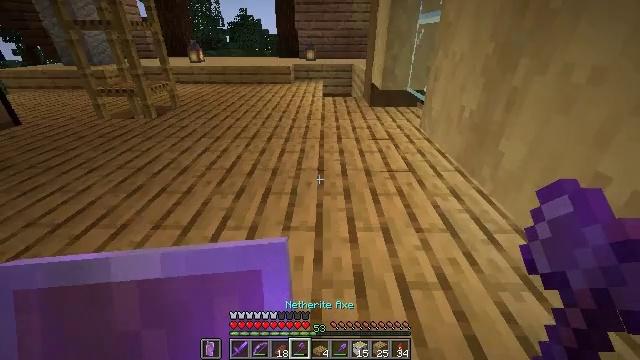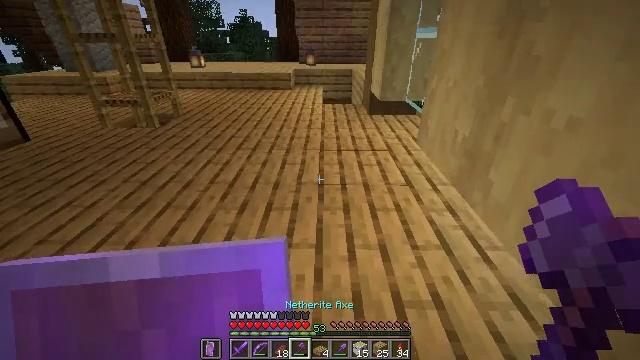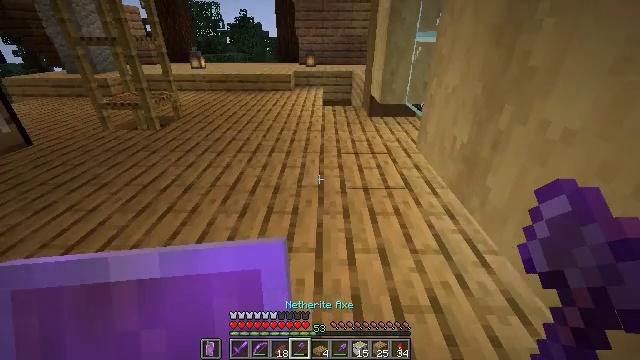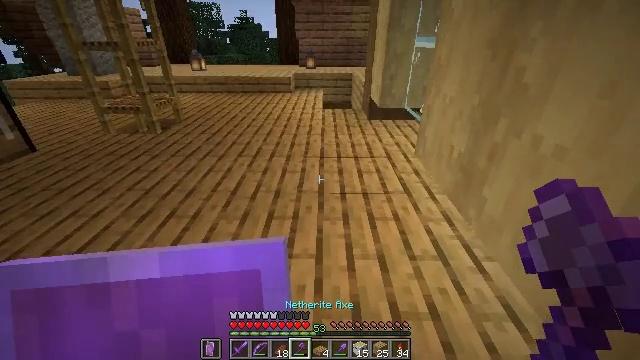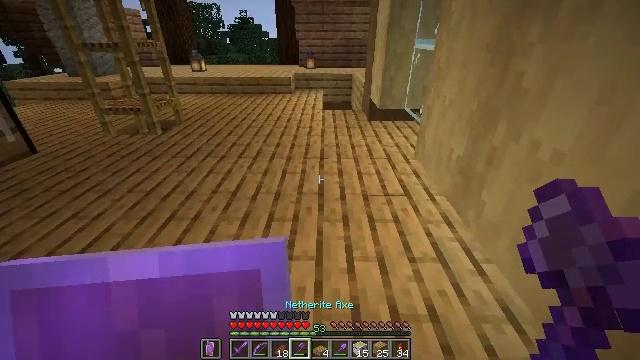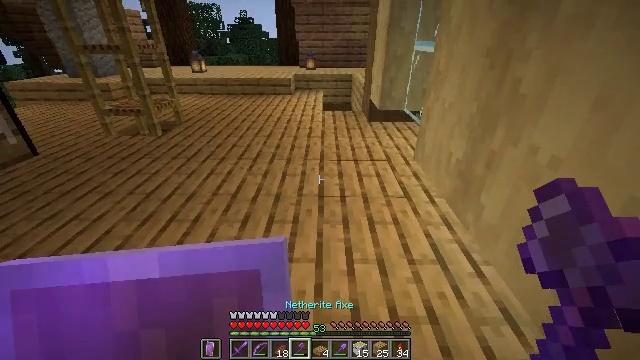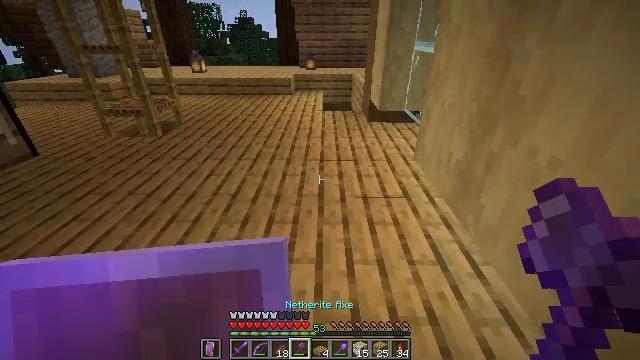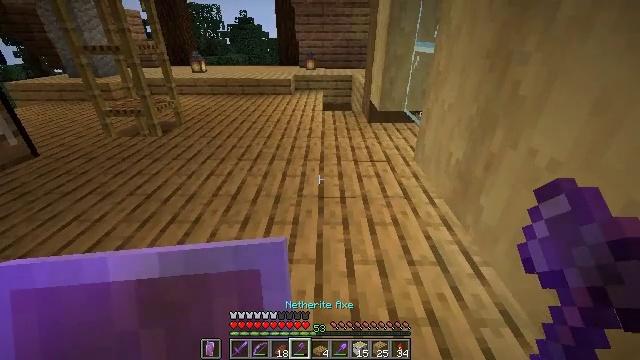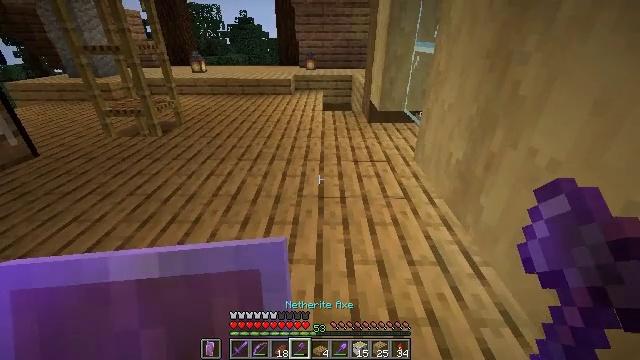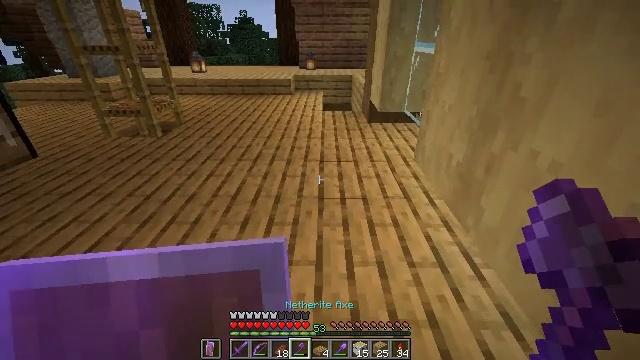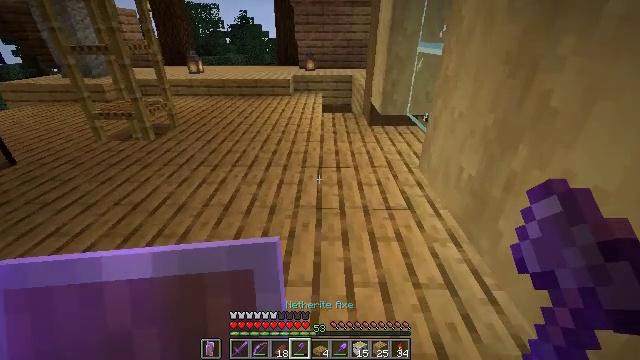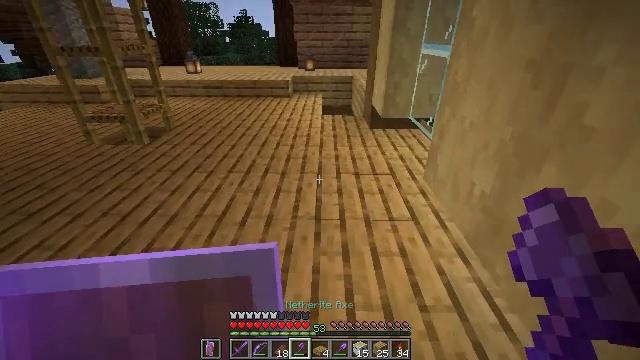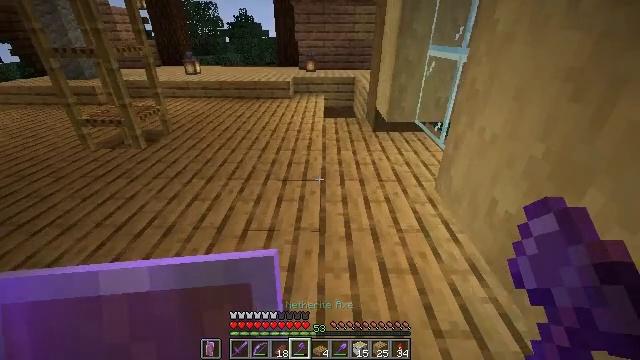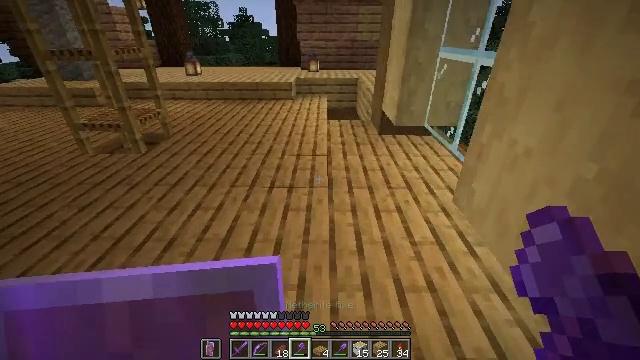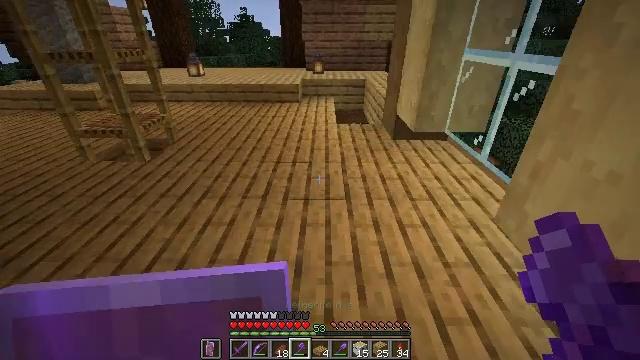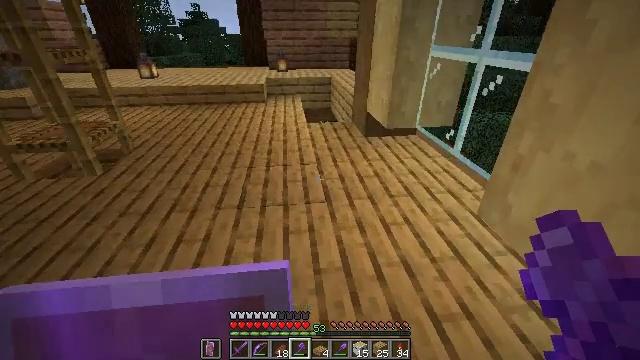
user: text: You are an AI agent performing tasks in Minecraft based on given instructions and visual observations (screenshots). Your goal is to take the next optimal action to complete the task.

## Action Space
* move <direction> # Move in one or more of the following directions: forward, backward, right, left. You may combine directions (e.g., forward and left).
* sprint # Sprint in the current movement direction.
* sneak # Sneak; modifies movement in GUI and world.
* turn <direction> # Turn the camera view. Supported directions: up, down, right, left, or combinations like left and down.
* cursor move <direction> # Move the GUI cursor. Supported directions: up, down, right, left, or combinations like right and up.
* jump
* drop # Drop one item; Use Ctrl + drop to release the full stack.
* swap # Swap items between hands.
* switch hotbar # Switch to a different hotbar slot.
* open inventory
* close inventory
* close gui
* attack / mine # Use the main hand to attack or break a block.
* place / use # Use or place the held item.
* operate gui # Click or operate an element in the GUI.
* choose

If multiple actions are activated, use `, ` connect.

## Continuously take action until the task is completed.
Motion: motion action
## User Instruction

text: Attack the oak slab to collect it.
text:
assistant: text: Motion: no_op
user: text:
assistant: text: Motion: no_op
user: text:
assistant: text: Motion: no_op
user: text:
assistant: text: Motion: no_op
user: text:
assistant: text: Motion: no_op
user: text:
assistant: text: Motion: no_op
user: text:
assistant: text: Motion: no_op
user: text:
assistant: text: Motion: no_op
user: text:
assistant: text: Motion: move forward
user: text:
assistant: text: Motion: move forward
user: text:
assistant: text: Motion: move forward
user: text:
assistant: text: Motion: move forward and move left
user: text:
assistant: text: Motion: move forward and move left
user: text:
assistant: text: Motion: move forward and move left
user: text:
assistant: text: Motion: move forward and move left, turn right
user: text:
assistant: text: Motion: move forward and move left, turn right
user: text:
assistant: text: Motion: move forward and move left, turn right
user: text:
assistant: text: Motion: move forward and move left, turn right
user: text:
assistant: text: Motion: move forward and move left, turn right
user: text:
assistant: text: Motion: move forward and move left, turn right
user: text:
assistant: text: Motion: move forward and move left, turn right
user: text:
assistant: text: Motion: move forward and move left, turn right
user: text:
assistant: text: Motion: move forward and move left, turn right
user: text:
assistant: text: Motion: move forward and move left, turn right
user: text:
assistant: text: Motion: move forward and move left, turn right
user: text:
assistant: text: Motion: move forward and move left, turn right
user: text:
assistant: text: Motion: move forward and move left, turn right
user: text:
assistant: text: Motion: move forward and move left, turn right
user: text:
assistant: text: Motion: move left, turn right
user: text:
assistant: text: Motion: move left, turn right